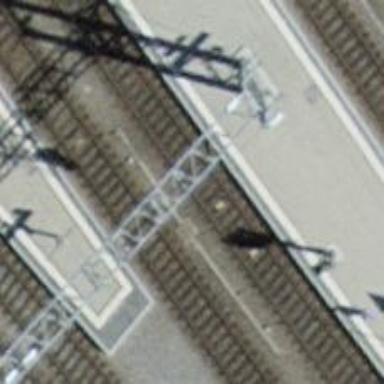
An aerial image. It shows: Railway signal.